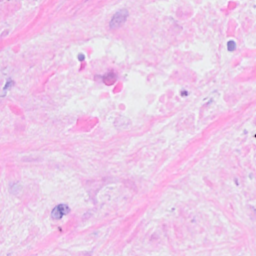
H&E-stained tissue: Breast